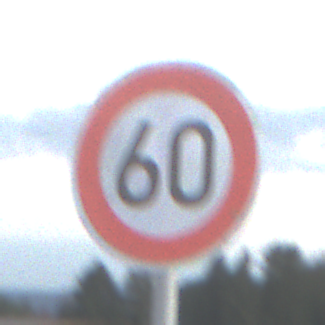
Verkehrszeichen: Geschwindigkeit60
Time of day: SunriseSunset
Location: Outdoor (Nature)
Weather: PartlyCloudy
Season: NotSpecified
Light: Natural